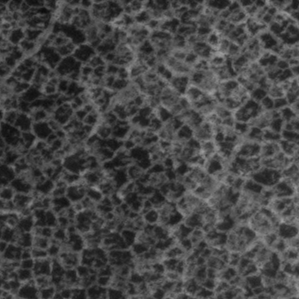
Label: frost